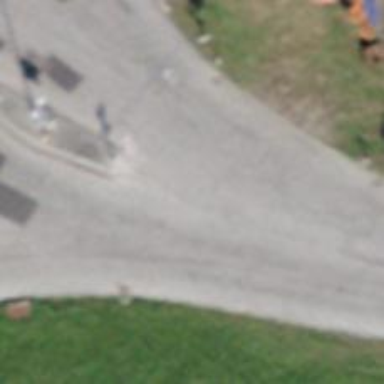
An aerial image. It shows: Paved tertiary road.